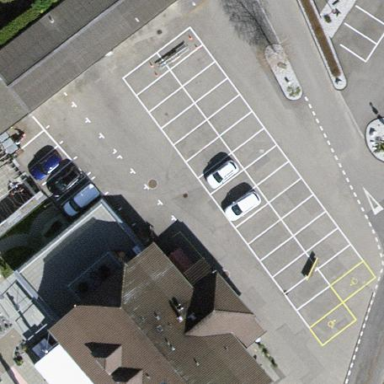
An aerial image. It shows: Parking area with asphalt surface.